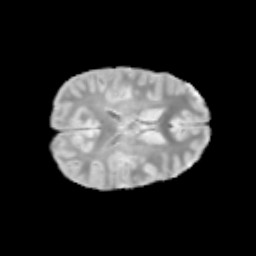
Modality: T2w
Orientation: axial
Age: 11
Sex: male
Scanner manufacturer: siemens
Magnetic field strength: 3 T
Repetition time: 3.8 s
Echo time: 0.07 s